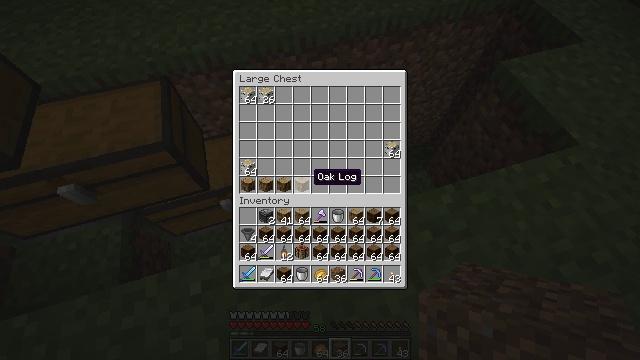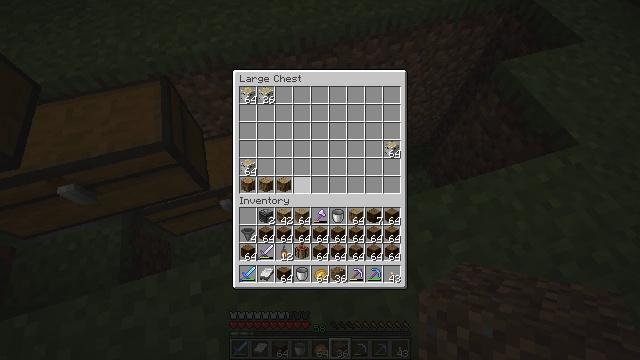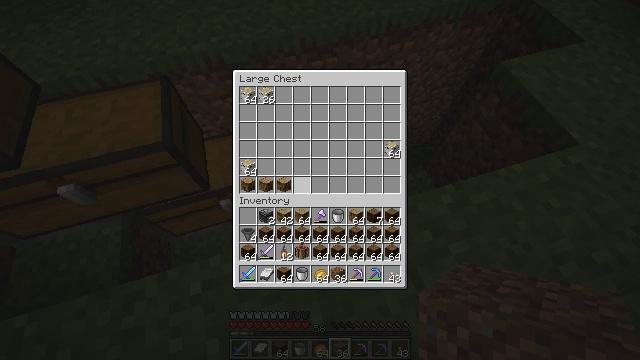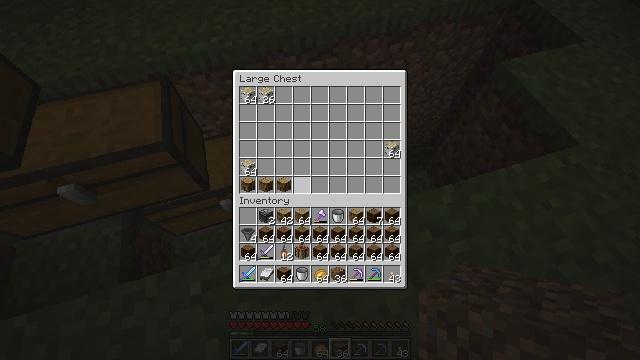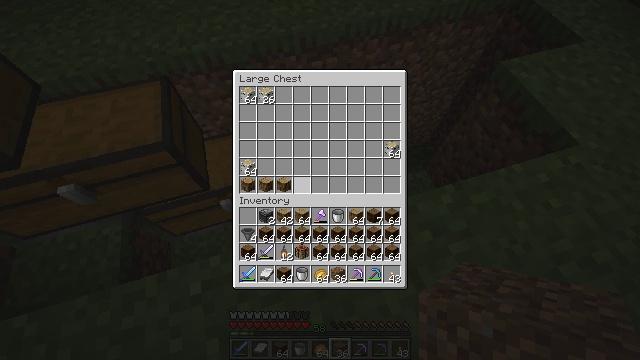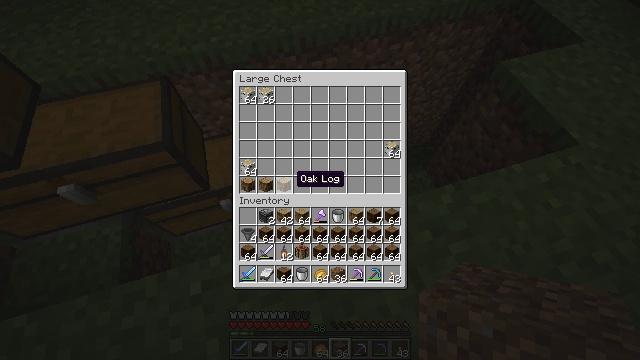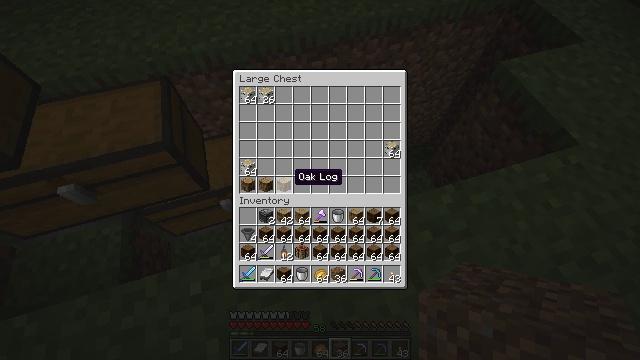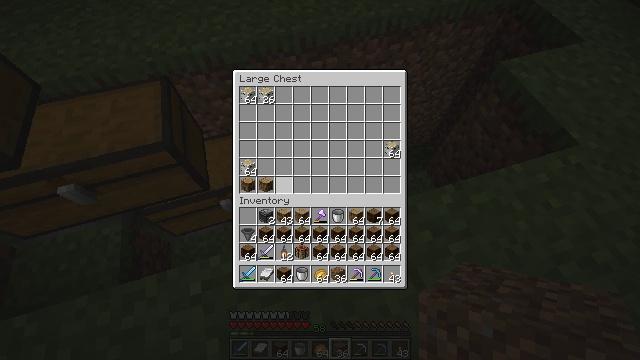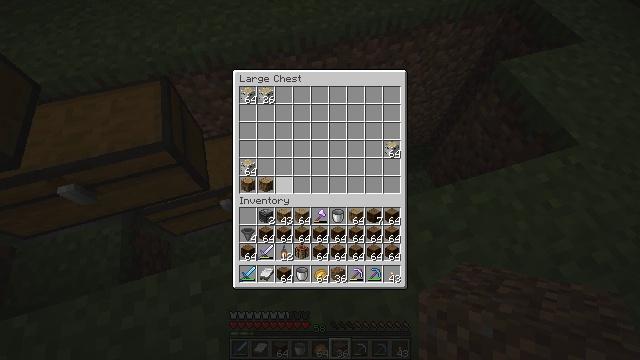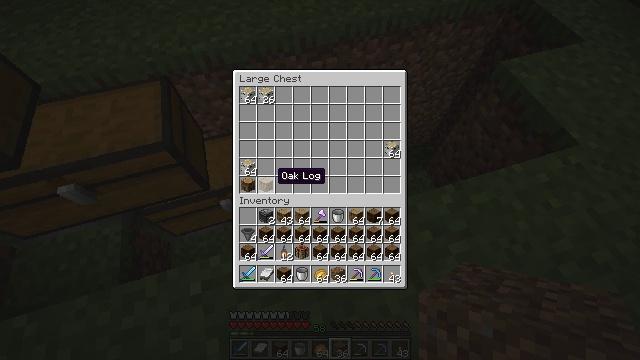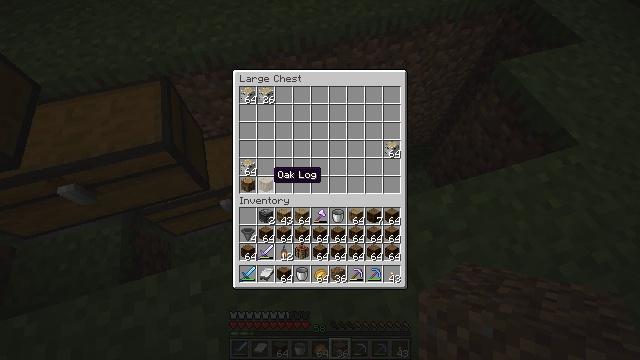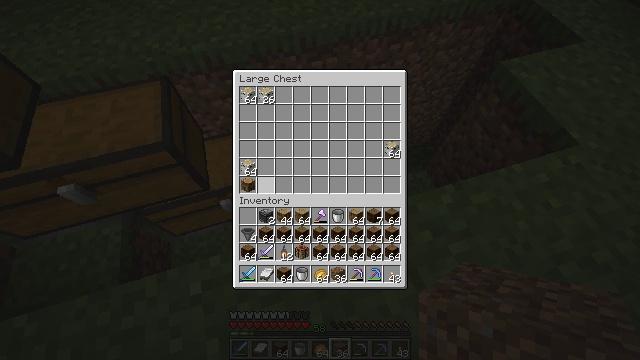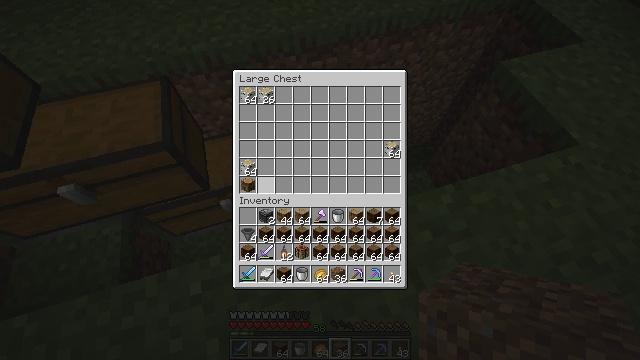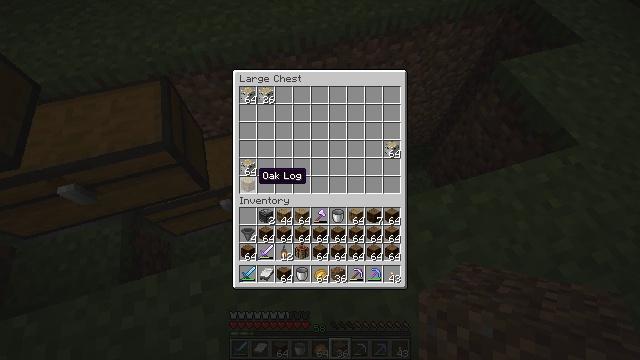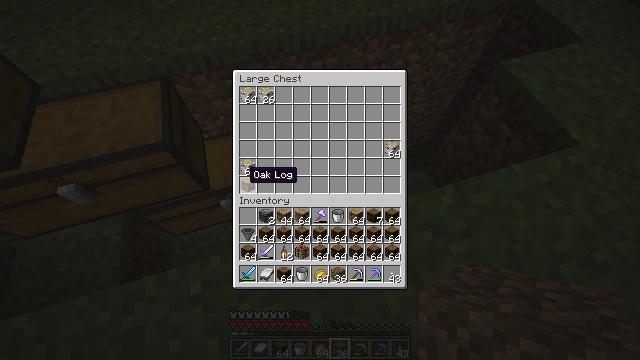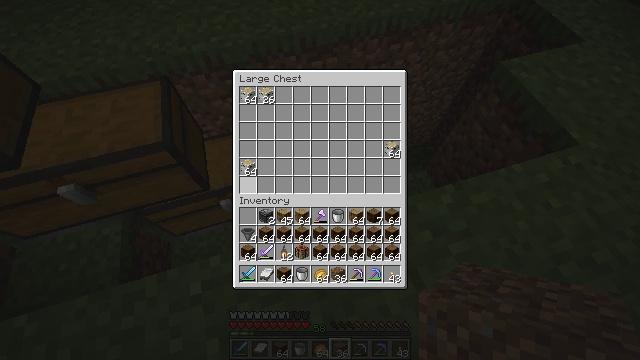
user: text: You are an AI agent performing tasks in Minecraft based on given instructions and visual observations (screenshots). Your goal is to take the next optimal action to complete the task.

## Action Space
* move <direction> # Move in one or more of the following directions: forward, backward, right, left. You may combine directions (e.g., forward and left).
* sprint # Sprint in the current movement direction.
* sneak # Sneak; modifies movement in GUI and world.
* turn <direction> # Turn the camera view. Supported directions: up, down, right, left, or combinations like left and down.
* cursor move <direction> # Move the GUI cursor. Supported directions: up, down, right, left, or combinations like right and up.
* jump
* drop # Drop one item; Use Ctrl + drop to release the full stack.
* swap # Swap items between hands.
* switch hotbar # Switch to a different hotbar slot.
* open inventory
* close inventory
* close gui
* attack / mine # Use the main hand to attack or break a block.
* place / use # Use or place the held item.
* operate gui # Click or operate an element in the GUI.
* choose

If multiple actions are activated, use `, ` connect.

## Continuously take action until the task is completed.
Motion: motion action
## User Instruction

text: Drop an oak log.
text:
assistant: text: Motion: sneak, choose
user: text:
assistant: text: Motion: sneak, choose
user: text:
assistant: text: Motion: sneak, choose
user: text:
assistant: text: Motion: sneak, cursor move left, choose
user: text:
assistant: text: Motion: sneak
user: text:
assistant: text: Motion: sneak
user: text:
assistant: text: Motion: sneak, choose
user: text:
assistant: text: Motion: sneak, cursor move left, choose
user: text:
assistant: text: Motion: sneak, cursor move left
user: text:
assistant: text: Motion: sneak
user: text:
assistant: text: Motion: sneak, choose
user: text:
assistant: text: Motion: sneak, choose
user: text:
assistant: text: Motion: sneak, cursor move left
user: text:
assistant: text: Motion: sneak, cursor move left
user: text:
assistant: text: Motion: sneak, choose
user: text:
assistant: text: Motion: sneak, choose
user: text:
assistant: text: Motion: sneak, choose
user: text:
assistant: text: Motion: sneak, cursor move up
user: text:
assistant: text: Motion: sneak
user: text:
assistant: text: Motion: sneak, choose
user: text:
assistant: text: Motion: sneak, choose
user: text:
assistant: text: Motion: sneak, cursor move right
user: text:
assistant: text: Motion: sneak, cursor move right and up
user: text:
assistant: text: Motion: sneak, cursor move right and up
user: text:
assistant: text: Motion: sneak, cursor move right
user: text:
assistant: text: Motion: sneak
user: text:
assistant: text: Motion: sneak
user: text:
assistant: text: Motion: sneak
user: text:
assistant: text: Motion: sneak
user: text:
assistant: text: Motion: sneak